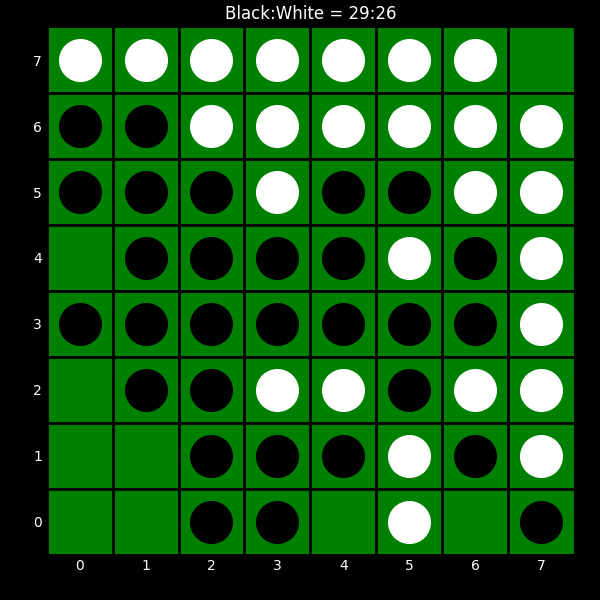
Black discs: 29
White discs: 26